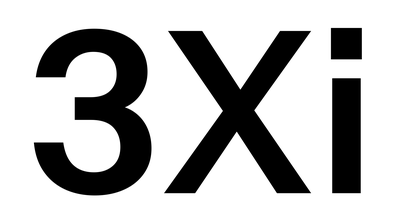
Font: InstrumentSans_SemiBold